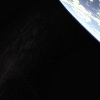
Label: space